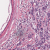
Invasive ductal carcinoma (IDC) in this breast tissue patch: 1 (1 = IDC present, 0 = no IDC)